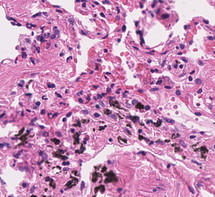
Tumor epithelial tissue: no
Tumor-associated stroma tissue: no
Normal tissue: yes